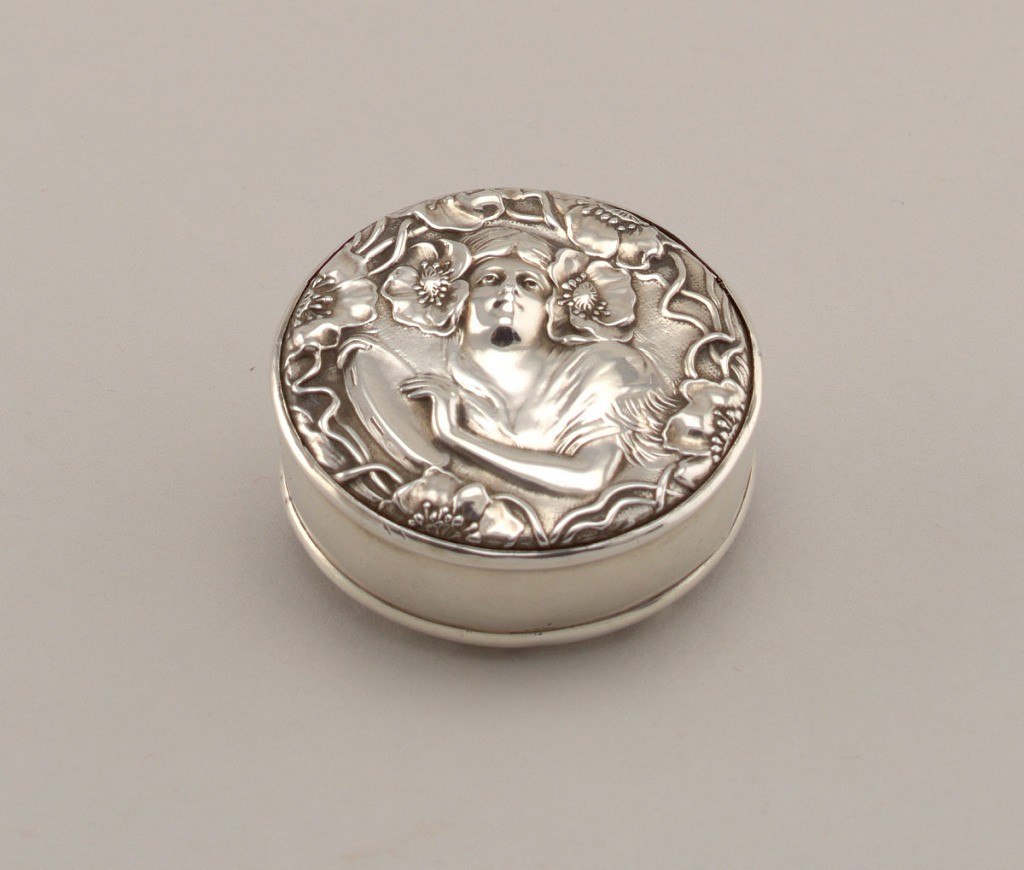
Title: Tape Measure Case
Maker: Unger Brothers, Newark, New Jersey, 1872 – 1919
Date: ca. 1900
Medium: silver
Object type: case
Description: Cylindrical form, the narrow central band with slot for measuring tape; one circular side with woman holding tambourine within a circular floral border, the other side showing flowers (poppies?) with long, sinuous curling stems radiating out from central knop.